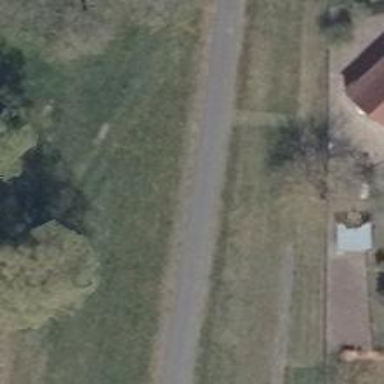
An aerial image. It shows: Embankment along unclassified road.